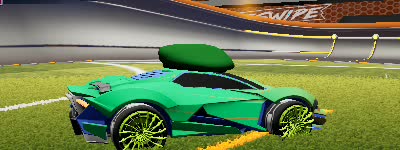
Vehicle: werewolf